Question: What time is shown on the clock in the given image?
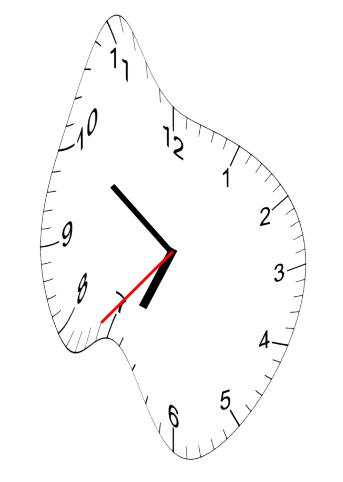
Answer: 06:50:37